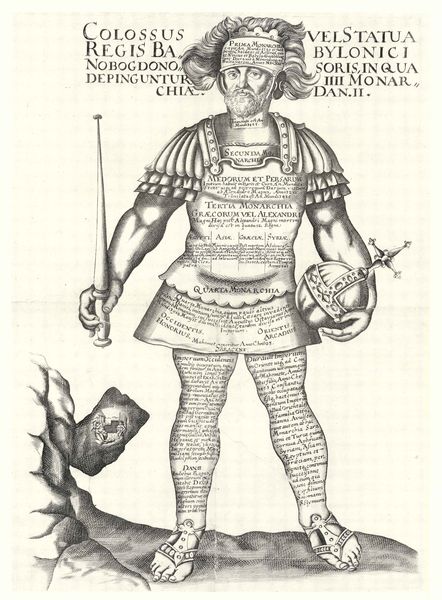
Titel: Colossus Vel Statua Regis Babylonici
Institution: (Seriendruck)
Schlagwörter: feder, felsen, gestein, hand, mann, stirn, zeichnung, bart, arme, gesicht, mensch, stein, haare, stehend, statue, beine, kopfbedeckung, füße, schrift, stab, fels, grafik, church, crown, king, könig, sword, karikatur, arm, face, muskeln, sandalen, collage, mond, buch, druck, schwarzweiss, stich, illustration, karrikatur, schwert, text, buchstaben, soldat, waffe, witz, beschriftung, kugel, helm, ritter, rüstung, karte, sandale, harnisch, man, rock, rocks, roman, stark, wams, krieger, armor, feet, helmet, knight, noble, monarch, drawing, welt, beard, writing, texte, zepter, flag, rome, latein, regent, geischt, war, sandals, warrior, taurus, reichsapfel, script, globe, zeptar, koloss, nackte arme, latin, leg, words, weapon, schulterpanzer, banner, sheild, haarmähne, gladiator, ba, colossus, velstatua, regis, kurzes kleid, brust panzer, toes, guy, plume, lef, hilt, curiosity, breastplate, zepthar, machtinsignien, chain mail, septor, interest, man standing on the ground, man covered in text, sheilf